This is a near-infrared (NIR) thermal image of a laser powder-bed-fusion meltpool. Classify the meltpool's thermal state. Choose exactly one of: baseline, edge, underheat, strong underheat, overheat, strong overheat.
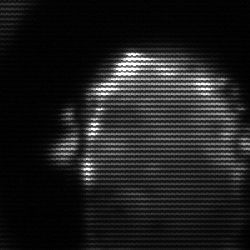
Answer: baseline